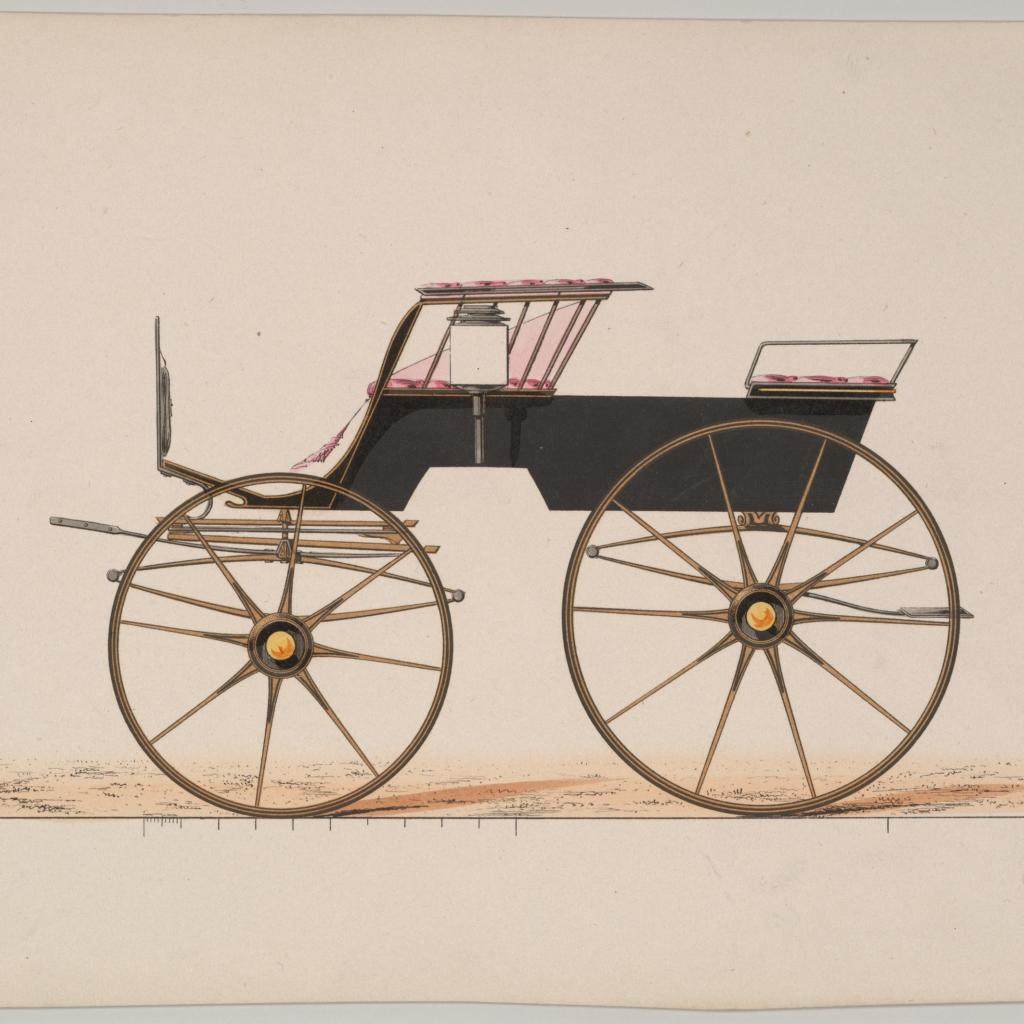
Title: Design for 4 seat Phaeton, no top (unnumbered)
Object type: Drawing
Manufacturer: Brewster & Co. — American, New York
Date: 1850–70
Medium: Pen and black ink, watercolor and gouache with gum arabic
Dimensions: sheet: 6 1/4 x 8 13/16 in. (15.9 x 22.4 cm)
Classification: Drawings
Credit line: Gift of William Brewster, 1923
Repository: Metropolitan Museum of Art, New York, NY